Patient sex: F
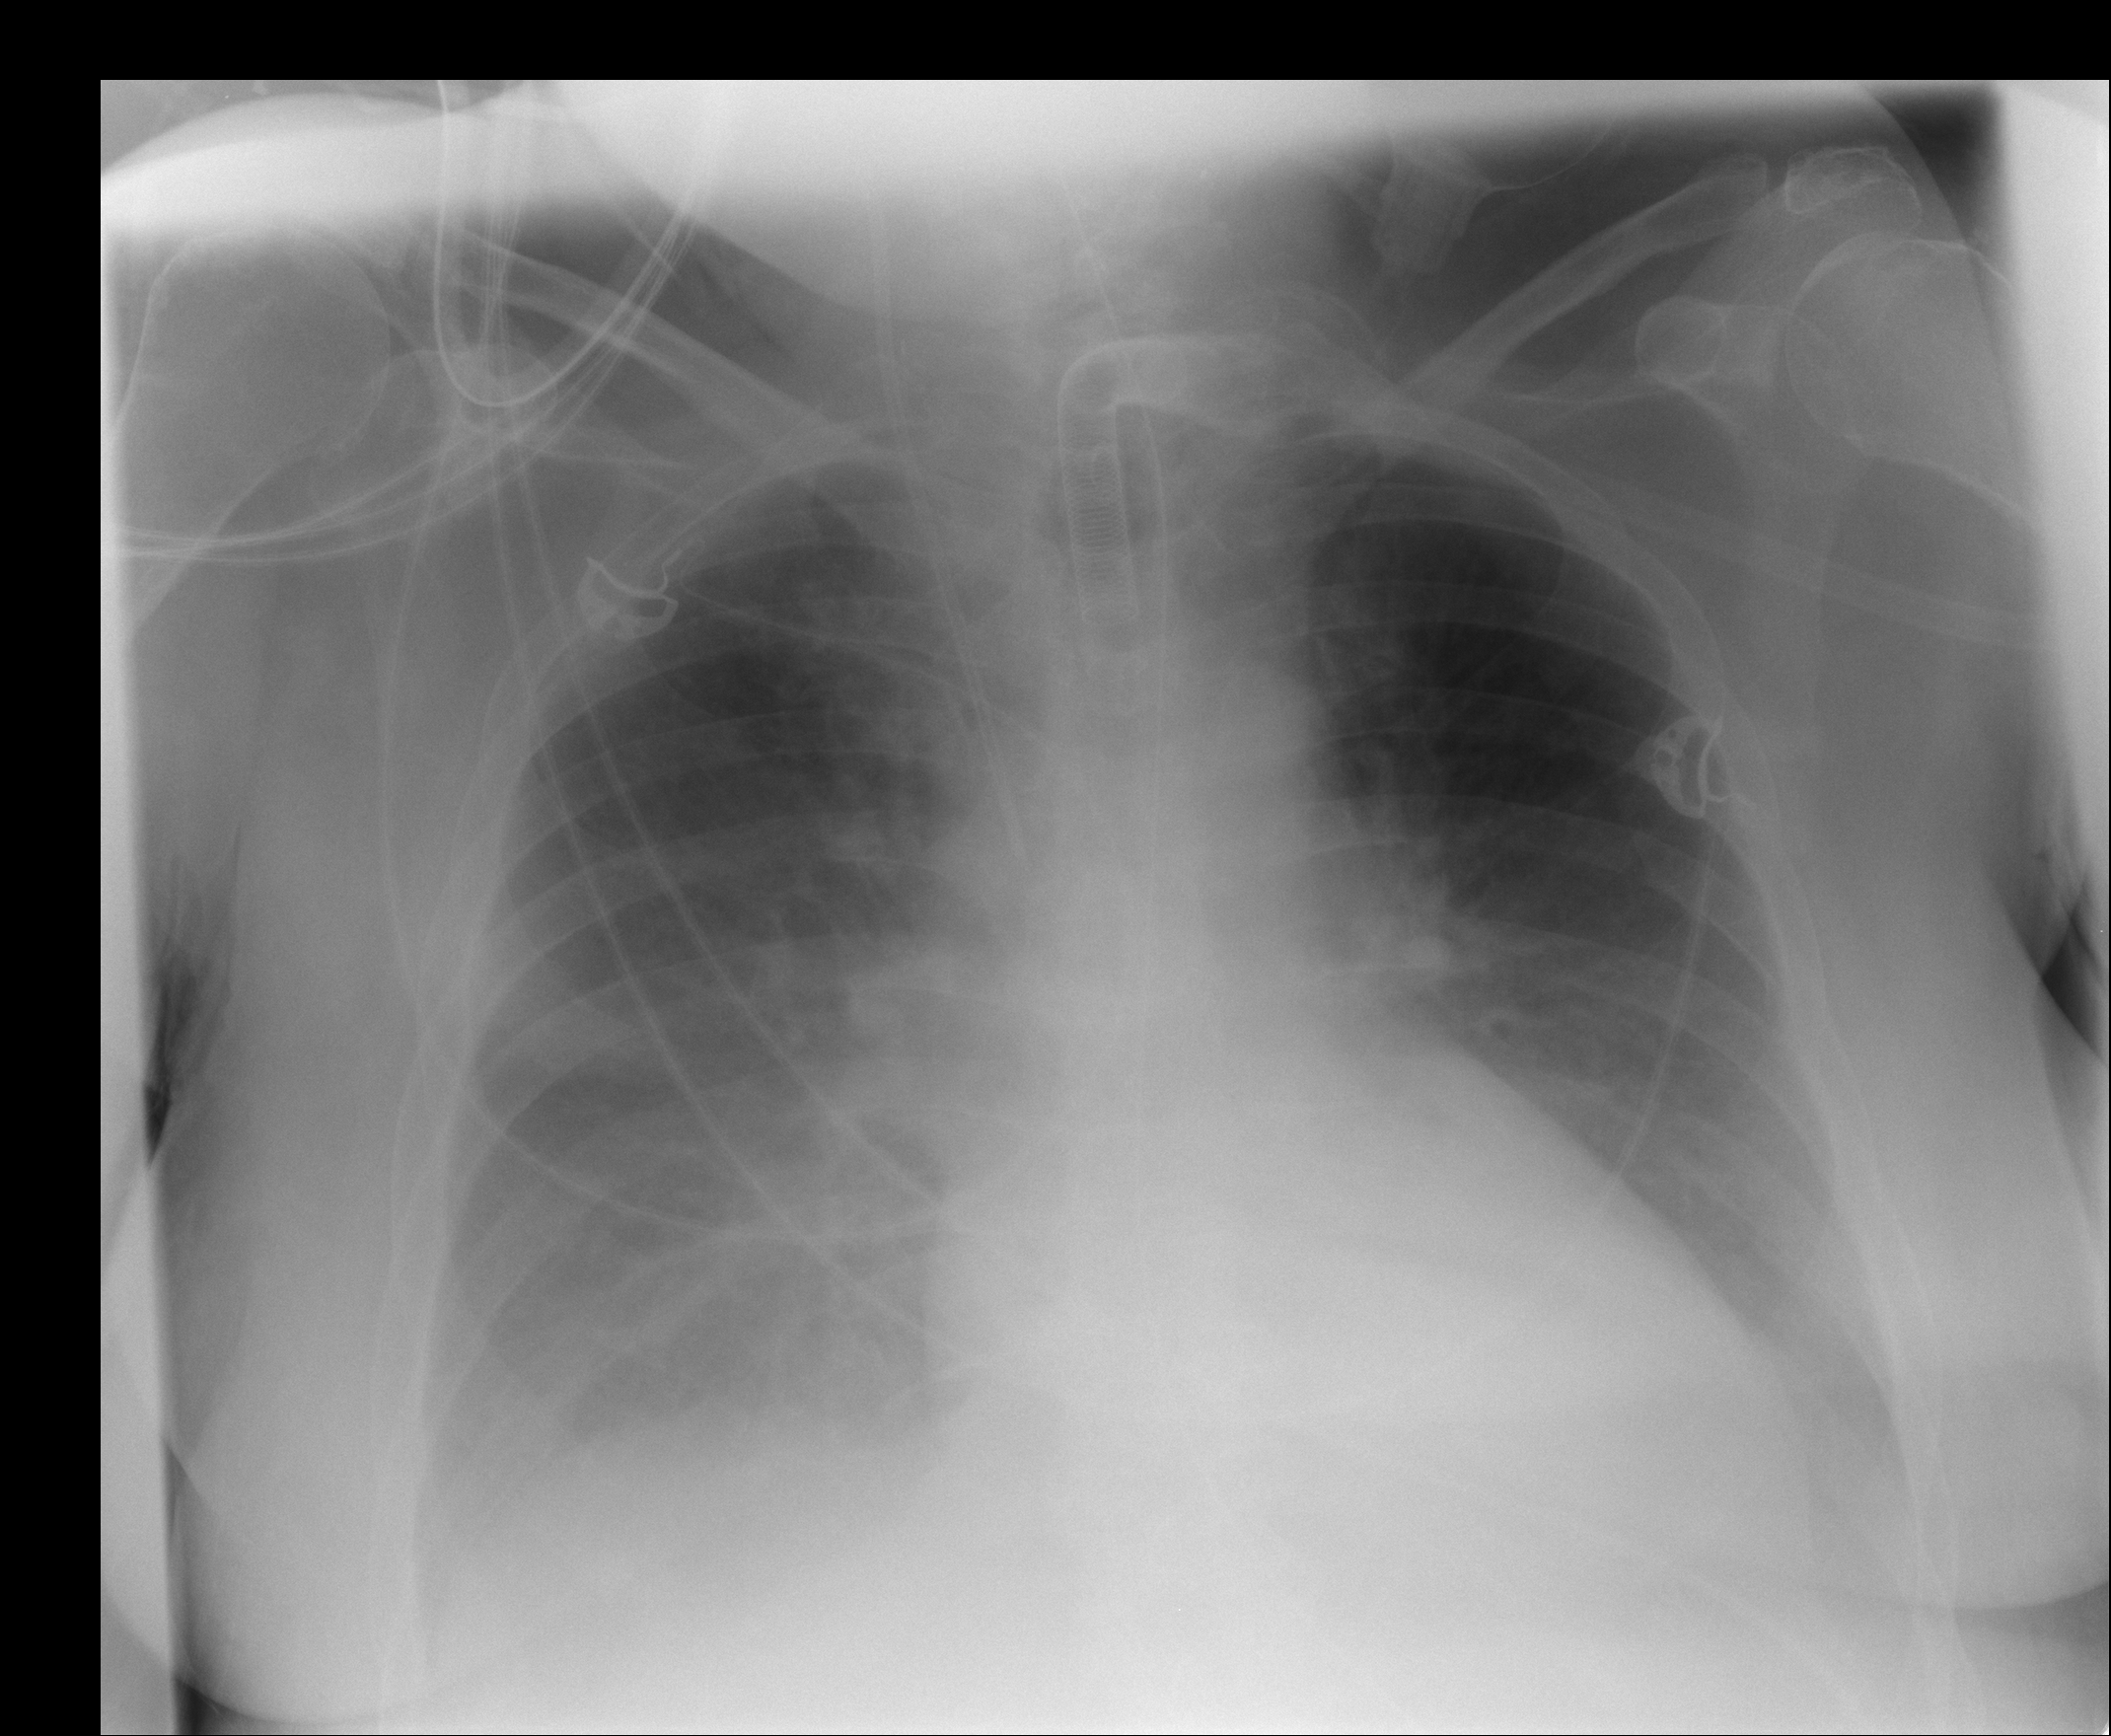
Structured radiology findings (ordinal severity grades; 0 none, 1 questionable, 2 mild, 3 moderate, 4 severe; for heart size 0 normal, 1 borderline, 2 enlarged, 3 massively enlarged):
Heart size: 0
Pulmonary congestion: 2
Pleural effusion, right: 2
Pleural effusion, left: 2
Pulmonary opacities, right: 0
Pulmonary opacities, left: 0
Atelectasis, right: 2
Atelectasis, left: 2